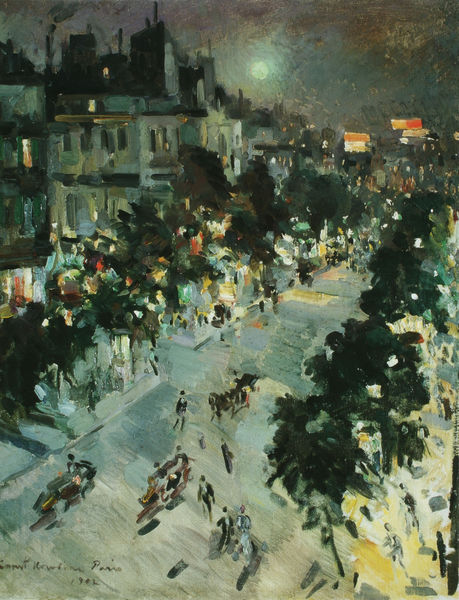
Titel: Paris
Künstler: Konstantin Korovin
Standort: Moskau
Institution: Tretjakov Galerie
Schlagwörter: baum, dunkel, gemälde, himmel, schatten, bäume, gelb, impressionismus, menschen, stadt, abend, café, fenster, frankreich, fussgänger, grau, laterne, laternen, licht, lichter, männer, nacht, paris, pastell, schaufenster, schwarz, strasse, ölbild, gebäude, haus, rot, expressionismus, tanz, bild, signatur, öl, dämmerung, ferne, häuser, rauch, paar, personen, kamin, kamine, pferd, pferde, schornstein, dächer, schornsteine, allee, kutsche, kutschen, beleuchtung, vogelperspektive, figuren, wagen, promenade, essen, impressionisten, striche, abendstimmung, lichtreflexe, eindruck, aufsicht, foto, mond, acryl, mondschein, pinselduktus, erleuchtet, dandy, lichtflecke, spaziergänger, fraune, boulevard, pferdewagen, strichzeichnung, fronten, avenue, dandies, fensrer, stadtleben, strn, triben, sstadt, ncht